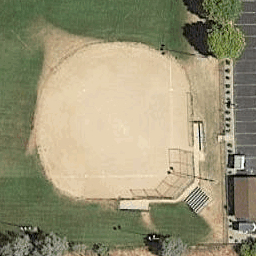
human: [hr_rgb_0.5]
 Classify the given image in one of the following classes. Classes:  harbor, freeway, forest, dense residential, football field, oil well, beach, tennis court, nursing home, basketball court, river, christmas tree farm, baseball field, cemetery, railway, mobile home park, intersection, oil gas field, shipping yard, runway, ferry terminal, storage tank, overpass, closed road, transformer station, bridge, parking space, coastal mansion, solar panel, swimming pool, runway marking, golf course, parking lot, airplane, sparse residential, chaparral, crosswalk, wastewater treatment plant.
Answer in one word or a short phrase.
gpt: baseball field